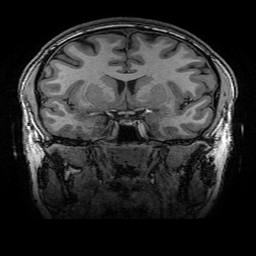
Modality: T1w
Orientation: sagittal
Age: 21
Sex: male
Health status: healthy
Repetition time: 2.53 s
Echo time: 0.0034 s